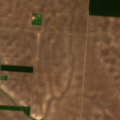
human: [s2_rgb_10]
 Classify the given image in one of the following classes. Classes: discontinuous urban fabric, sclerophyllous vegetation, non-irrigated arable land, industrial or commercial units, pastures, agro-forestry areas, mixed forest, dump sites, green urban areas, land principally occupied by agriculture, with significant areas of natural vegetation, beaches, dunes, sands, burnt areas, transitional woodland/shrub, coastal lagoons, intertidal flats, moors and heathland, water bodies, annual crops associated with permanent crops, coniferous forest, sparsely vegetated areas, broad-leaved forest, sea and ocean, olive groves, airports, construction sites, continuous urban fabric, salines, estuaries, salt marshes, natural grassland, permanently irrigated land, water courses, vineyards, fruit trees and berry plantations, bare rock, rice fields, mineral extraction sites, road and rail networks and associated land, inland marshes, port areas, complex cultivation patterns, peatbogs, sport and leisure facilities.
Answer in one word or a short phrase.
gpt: non-irrigated arable land